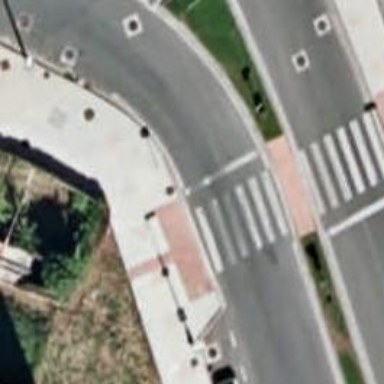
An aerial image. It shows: Uncontrolled crossing on the road.